Field crop: maize
Growth stage: 1
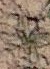
Species: salsola